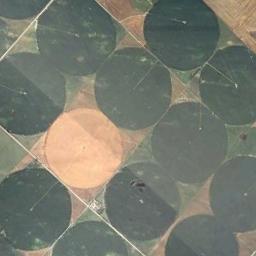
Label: circular_farmland